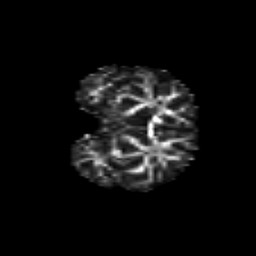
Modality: FA
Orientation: coronal
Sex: female
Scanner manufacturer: siemens
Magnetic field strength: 3 T
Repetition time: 5 s
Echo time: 0.071 s